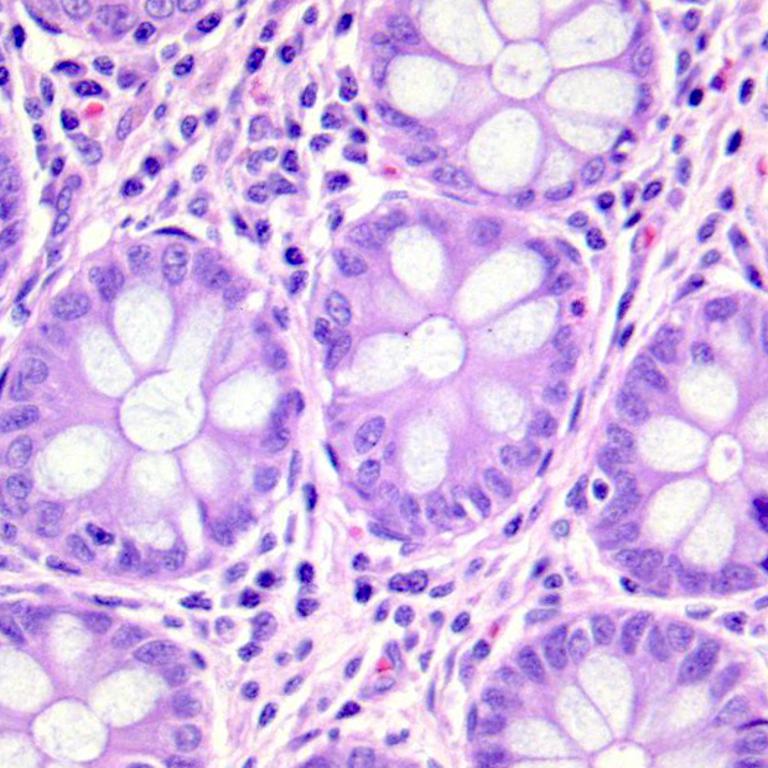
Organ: colon
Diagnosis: benign